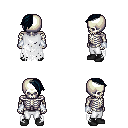
a pixel art fantasy rpg character, male body template, skeleton, white tattered cape, white pants, raven long mohawk hairstyle, white cloth bracers, black shoes, four views (front, back, left, right), 2x2 character sprite sheet, small pixel art, hard edges, no anti-aliasing